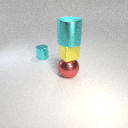
small yellow metal cube above large red metal sphere